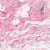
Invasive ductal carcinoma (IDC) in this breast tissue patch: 0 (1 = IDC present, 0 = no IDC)